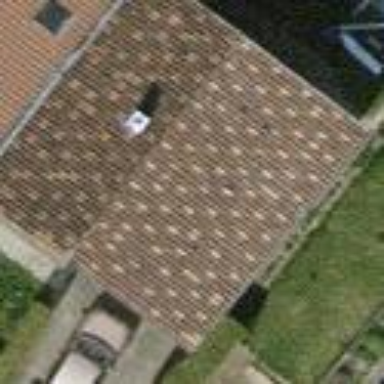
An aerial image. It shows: Building with gabled roof.